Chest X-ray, PA view. Patient: 72 years old, sex M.
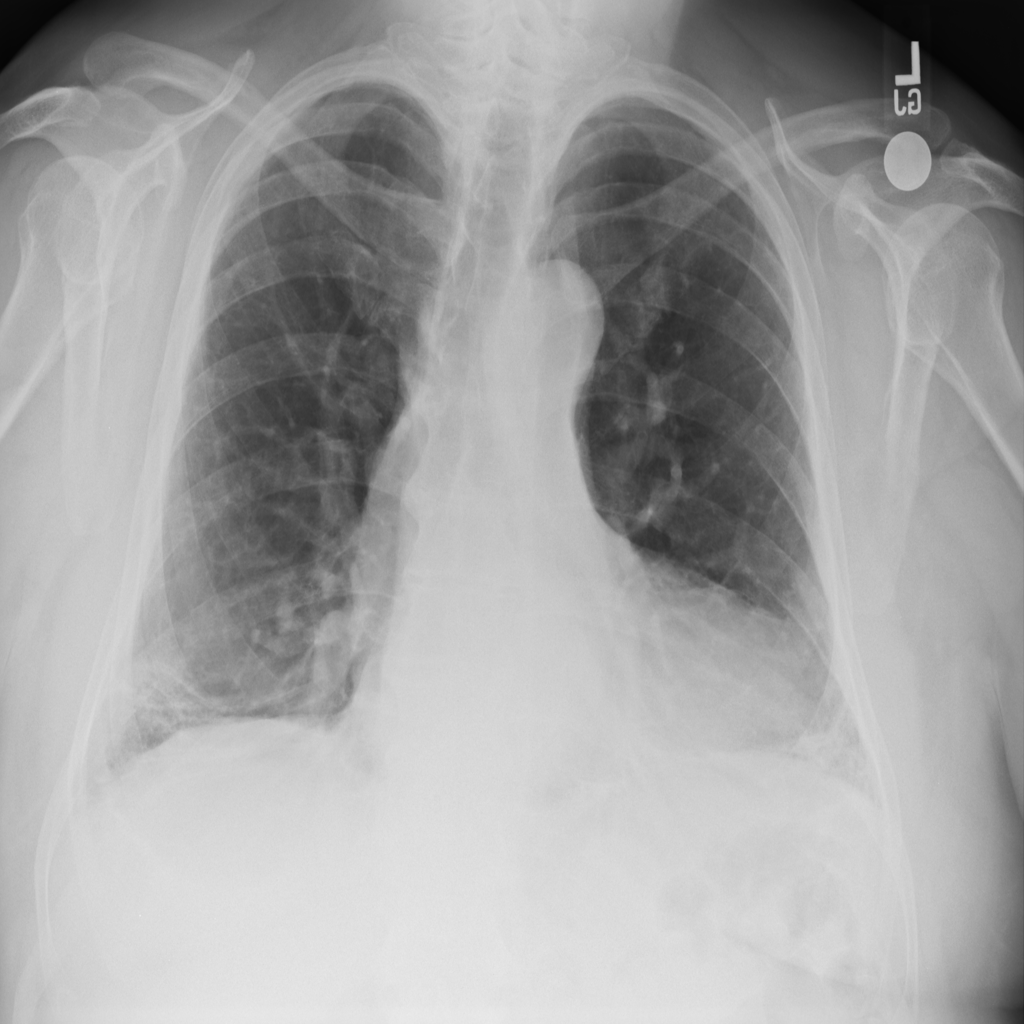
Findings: Fibrosis